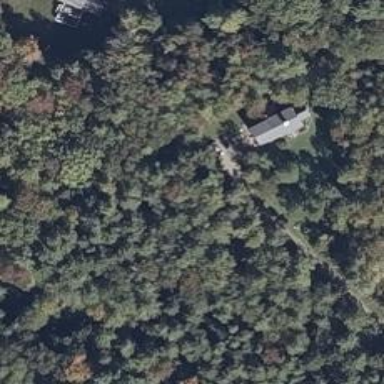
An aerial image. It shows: Driveway.